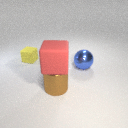
large brown metal cylinder below large red rubber cube